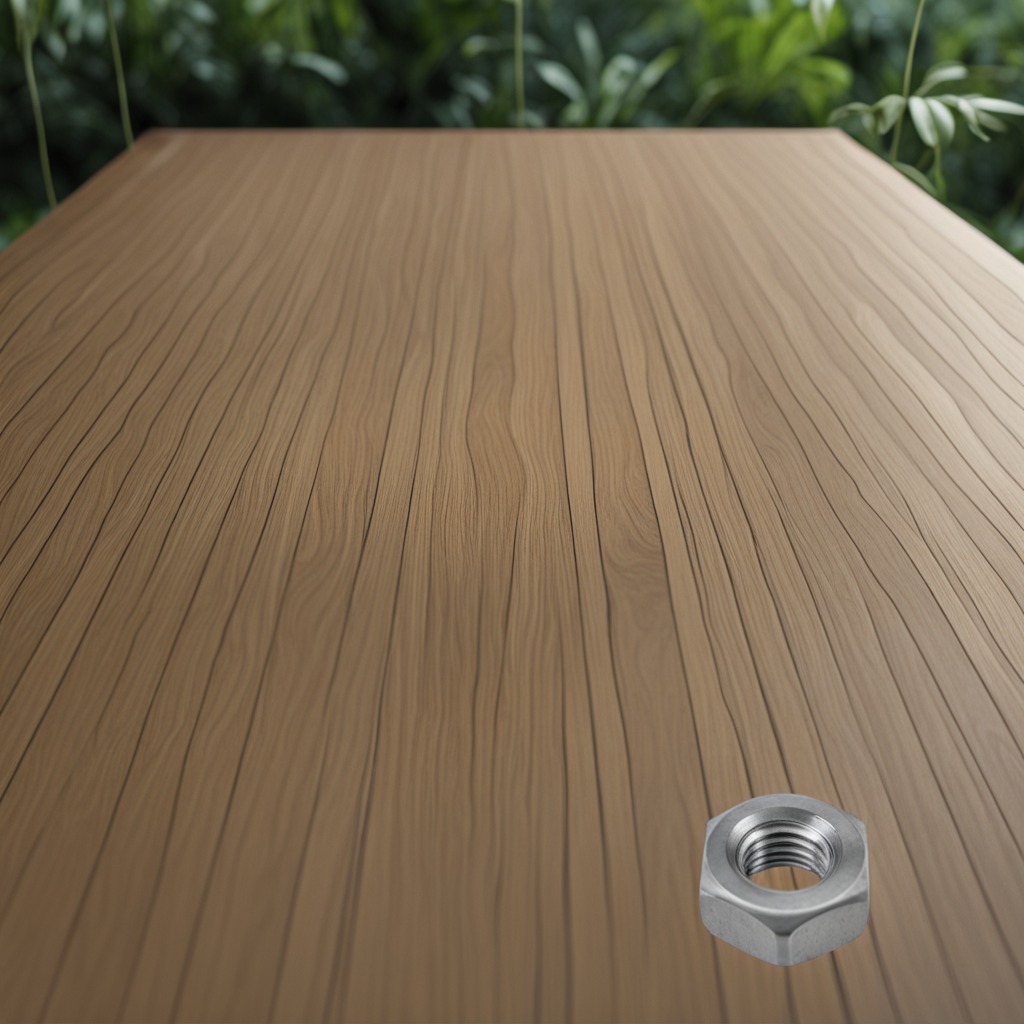
A metal nut is lying on the wooden table.